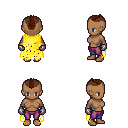
a pixel art fantasy rpg character, female body template, human, dark skin, yellow tattered cape, magenta pants, brown short mohawk hairstyle, metal gloves, four views (front, back, left, right), 2x2 character sprite sheet, small pixel art, hard edges, no anti-aliasing